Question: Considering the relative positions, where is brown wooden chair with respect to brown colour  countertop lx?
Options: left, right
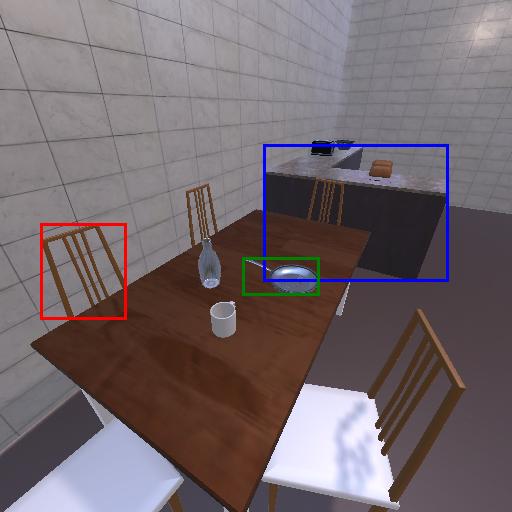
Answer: left